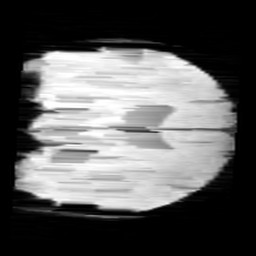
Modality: minIP
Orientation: coronal
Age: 11
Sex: male
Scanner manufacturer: siemens
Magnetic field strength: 3 T
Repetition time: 0.027 s
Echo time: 0.02 s